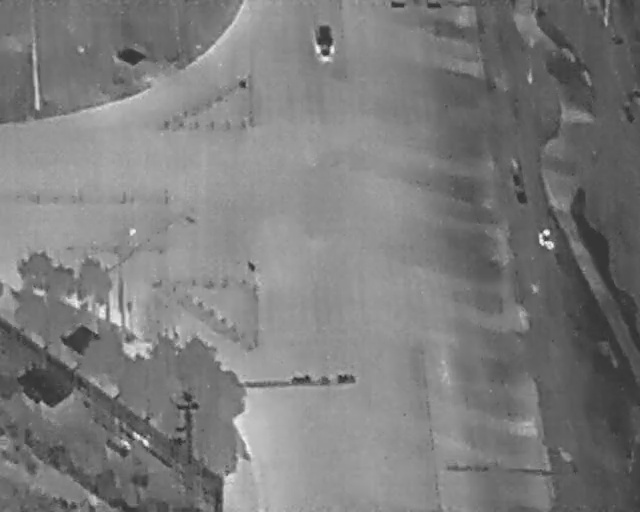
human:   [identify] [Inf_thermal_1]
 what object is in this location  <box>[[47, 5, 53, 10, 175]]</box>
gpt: <ref>1 medium car at the top</ref>